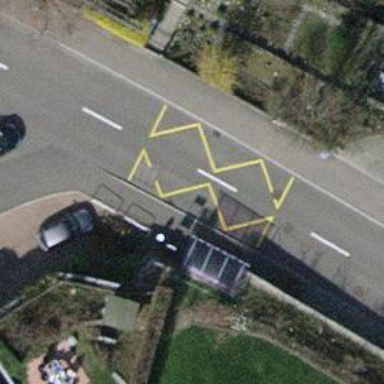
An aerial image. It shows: Bus stop with designated public transport stop position.